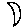
Label: moon